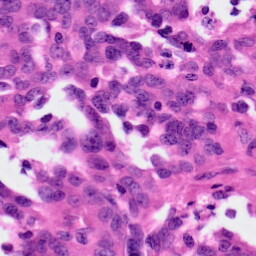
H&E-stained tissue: Ovarian